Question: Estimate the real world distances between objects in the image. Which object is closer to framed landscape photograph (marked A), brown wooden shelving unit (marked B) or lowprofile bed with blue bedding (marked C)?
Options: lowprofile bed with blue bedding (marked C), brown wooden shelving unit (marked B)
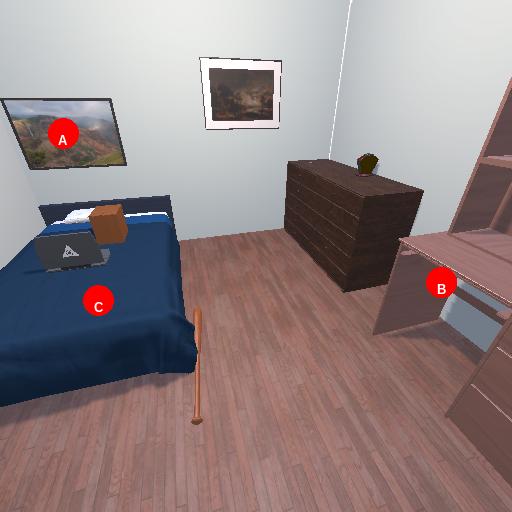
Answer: lowprofile bed with blue bedding (marked C)